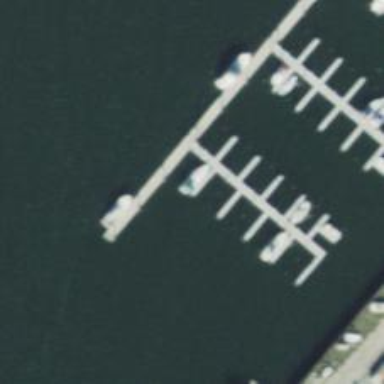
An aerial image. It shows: Pier with mooring facilities.